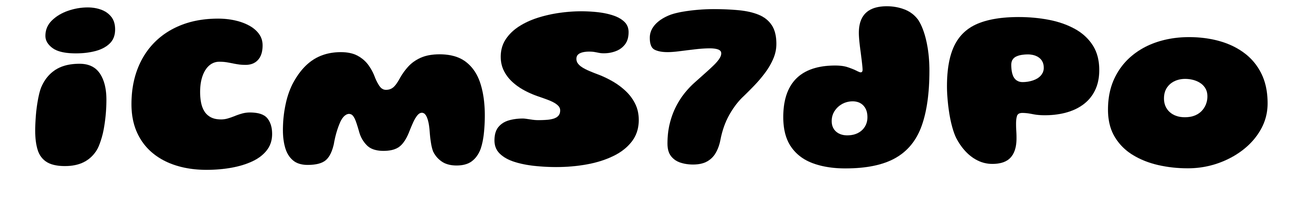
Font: Gluten_ExtraBold